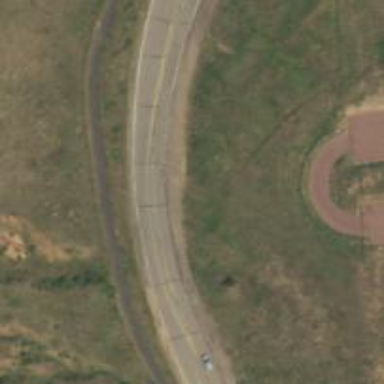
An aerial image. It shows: Tertiary road with asphalt surface.